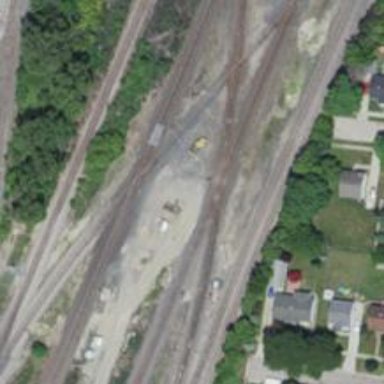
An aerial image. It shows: Railway crossing.